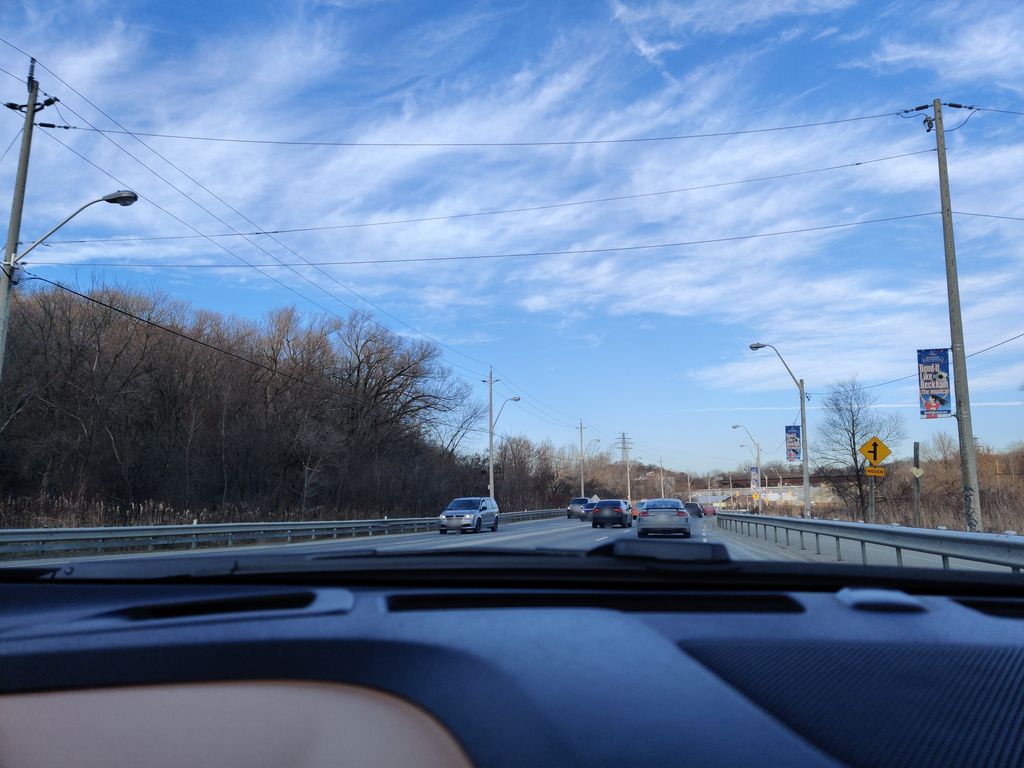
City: toronto